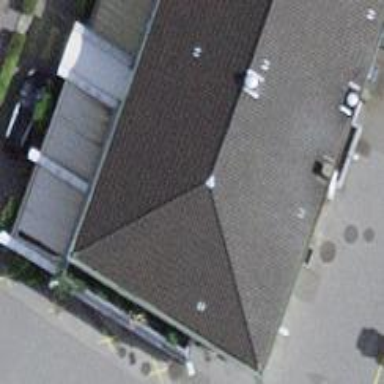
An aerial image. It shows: Restaurant.